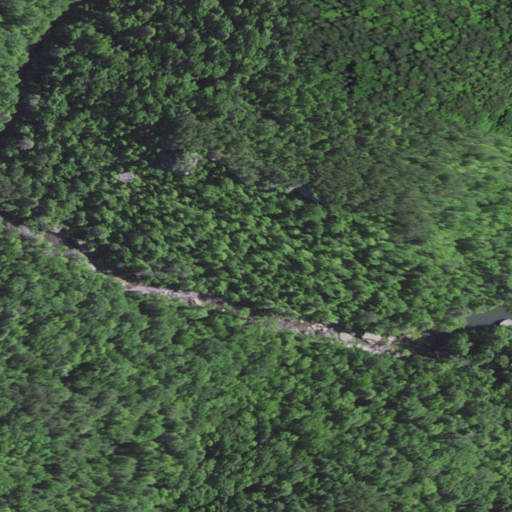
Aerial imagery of valley in Kentucky named Natural Bridge Hollow containing only mixed forest